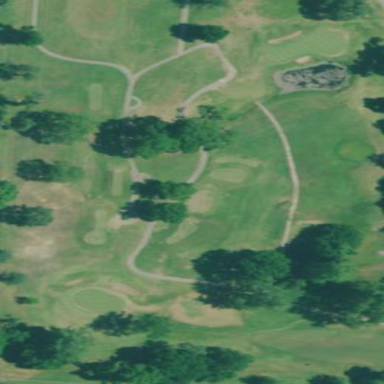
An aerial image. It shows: Area with grass used as rough in golf course.